Question: Here is an screen shot of what I have:

My book is saying right click and Select "All Tasks" but I can't find such a thing. What is the troubleshooting I should do?
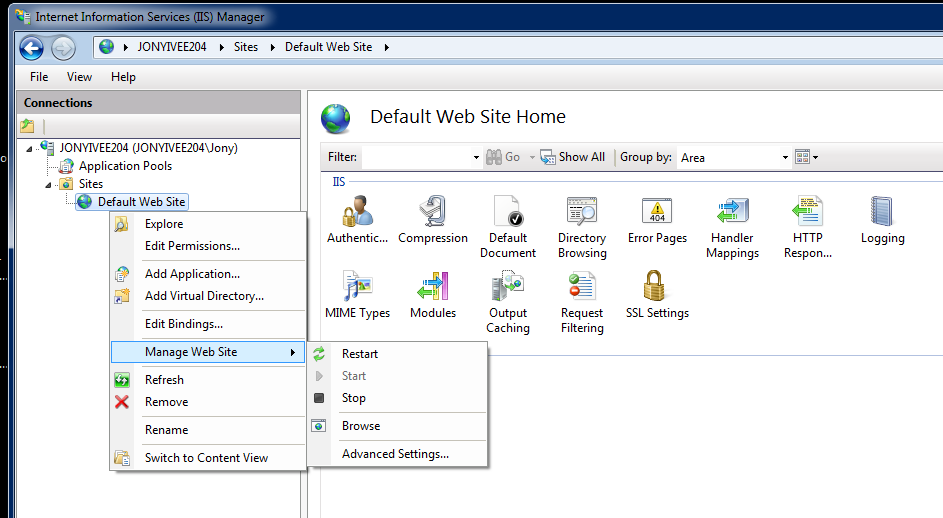
Answer: FPSE has been obsolete by Microsoft, and handed over to Ready-to-Run as a commercial product,
<URL>
You either buy it from Ready-to-Run, or switch to WebDAV,
<URL>